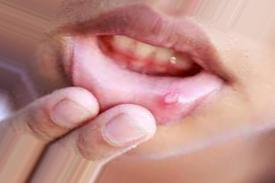
Condition: Mouth Ulcer